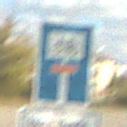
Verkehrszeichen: SackgasseRadverkehrDurchlaessig
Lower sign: HinweisGeaenderteVorfahrtVerkehrsfuehrungVerkehrsregelung3
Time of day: MorningAfternoon
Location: Outdoor (RoadRail)
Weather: PartlyCloudy
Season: NotSpecified
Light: Natural